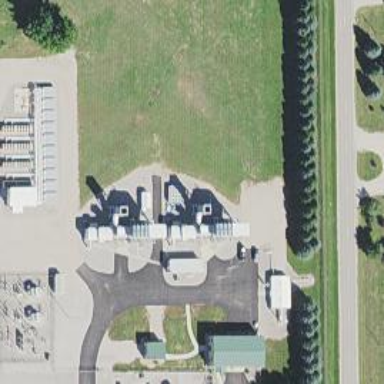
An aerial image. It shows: Gas-powered generator. It is gas turbine type generator.